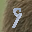
Label: 9